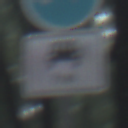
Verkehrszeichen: MehrfachbesetzePersonenkraftwagenFrei
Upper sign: Busssonderstreifen
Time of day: SunriseSunset
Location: Outdoor (Nature)
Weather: NotSpecified
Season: Autumn
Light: Natural